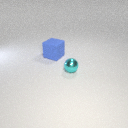
small cyan metal sphere to the right of large blue rubber cube